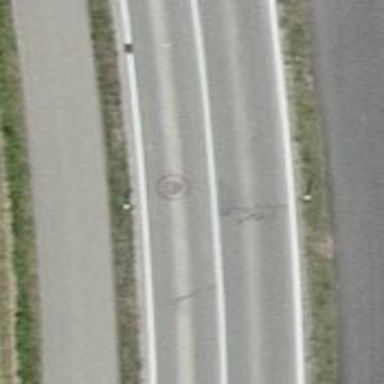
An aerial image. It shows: Secondary road with asphalt surface.